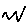
Label: zigzag